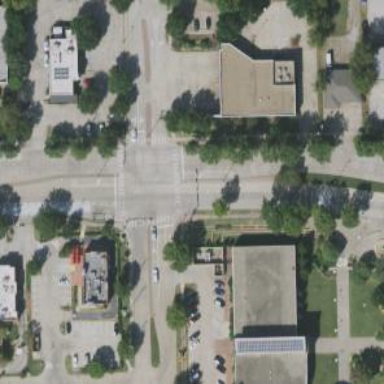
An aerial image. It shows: Secondary road with separate sidewalk.